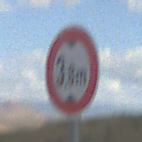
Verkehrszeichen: TatsaechlicheHoehe
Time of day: Midday
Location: Outdoor (Nature)
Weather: PartlyCloudy
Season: NotSpecified
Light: Natural